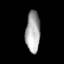
Tissue: lung
Cell type: Endothelial cells
Senescence score: 0.5574
Nuclear area (px): 588
Mean DAPI intensity: 167.536